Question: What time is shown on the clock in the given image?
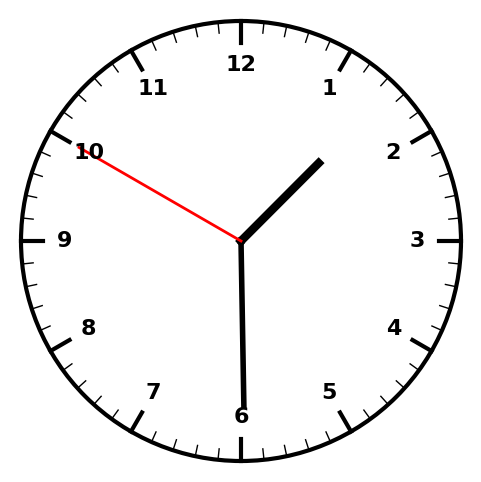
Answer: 01:29:50